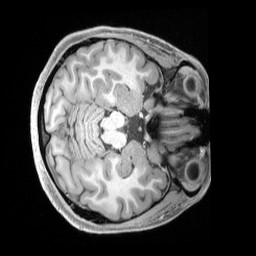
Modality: T1w
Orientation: axial
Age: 24
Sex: female
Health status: ill
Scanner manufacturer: siemens
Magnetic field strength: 3 T
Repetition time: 2.4 s
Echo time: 0.00222 s